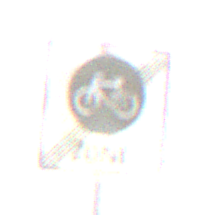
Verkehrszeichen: EndeFahrradzone
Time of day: MorningAfternoon
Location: Outdoor (Suburban)
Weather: PartlyCloudy
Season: NotSpecified
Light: Natural